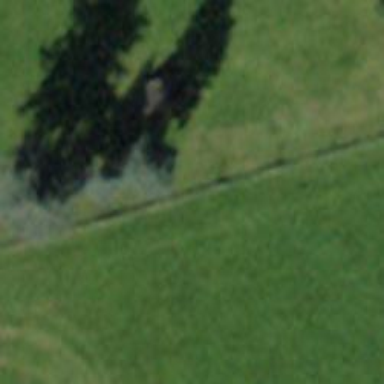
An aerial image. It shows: Row of evergreen needle-leaved trees.